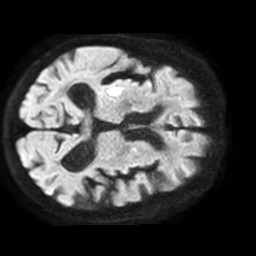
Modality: TRACE
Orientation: axial
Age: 86
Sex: female
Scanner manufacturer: philips
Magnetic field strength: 1.5 T
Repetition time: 2.975 s
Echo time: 0.06769 s